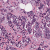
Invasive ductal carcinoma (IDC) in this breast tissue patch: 1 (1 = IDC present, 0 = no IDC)